Question: I am a completely newbie in Eclipse and in Eclipse-CDT in particular, so I ask for your help.
In
> Window->Preferences->C/C++->Debug->GDB
we have standart value "gdb" in the "GDB Debugger" field.
I want to change this value. I mean, I have a plugin which should change the value "gdb" at the beginning of the plugin's run.
But I don't know which plugins fill the field "GDB Debugger" and other field.
Can you help me? Can you describe the mechanism of launching and what methods are filled by these fields? Or give me some links where I can find suitable information.
Here is a picture of 'Window->Preferences->C/C++->Debug->GDB':

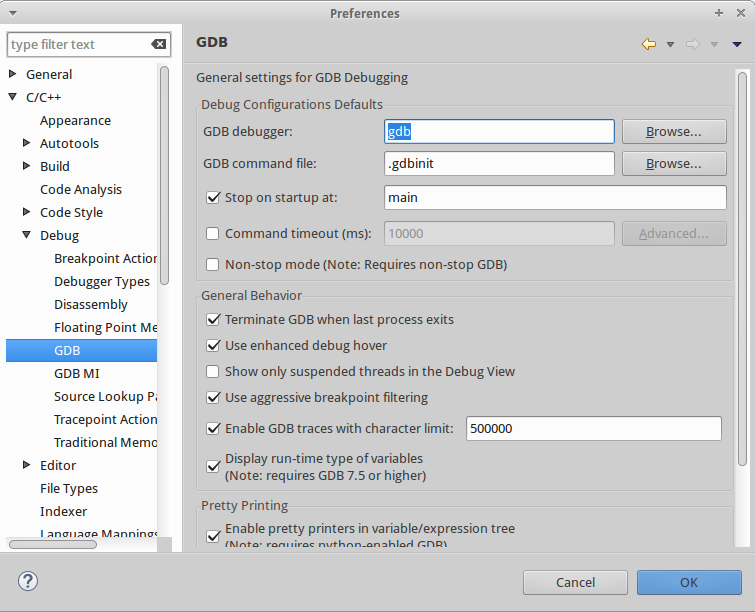
Answer: Use <URL> to find which plugin contributes to UI.
GDB Debugger field is created inside 'GdbDebuggerPreferencePage'
<URL>